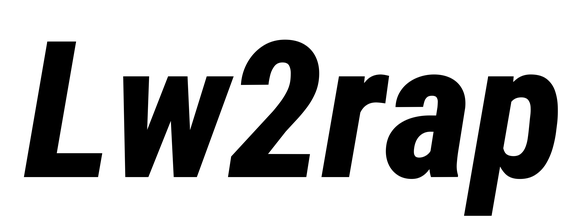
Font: Roboto-Italic_Condensed_ExtraBold_Italic